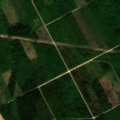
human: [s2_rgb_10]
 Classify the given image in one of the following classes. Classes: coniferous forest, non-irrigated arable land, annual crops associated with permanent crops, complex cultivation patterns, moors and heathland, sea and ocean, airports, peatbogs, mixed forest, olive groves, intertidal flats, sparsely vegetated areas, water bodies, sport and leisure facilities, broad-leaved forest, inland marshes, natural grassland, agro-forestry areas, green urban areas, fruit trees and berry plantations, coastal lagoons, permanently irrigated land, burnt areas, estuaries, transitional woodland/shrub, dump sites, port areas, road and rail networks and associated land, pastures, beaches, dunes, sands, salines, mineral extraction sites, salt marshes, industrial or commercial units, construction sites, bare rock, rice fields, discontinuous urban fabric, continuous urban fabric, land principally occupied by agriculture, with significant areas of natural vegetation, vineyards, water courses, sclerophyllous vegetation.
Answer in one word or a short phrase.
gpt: non-irrigated arable land, broad-leaved forest, mixed forest, transitional woodland/shrub